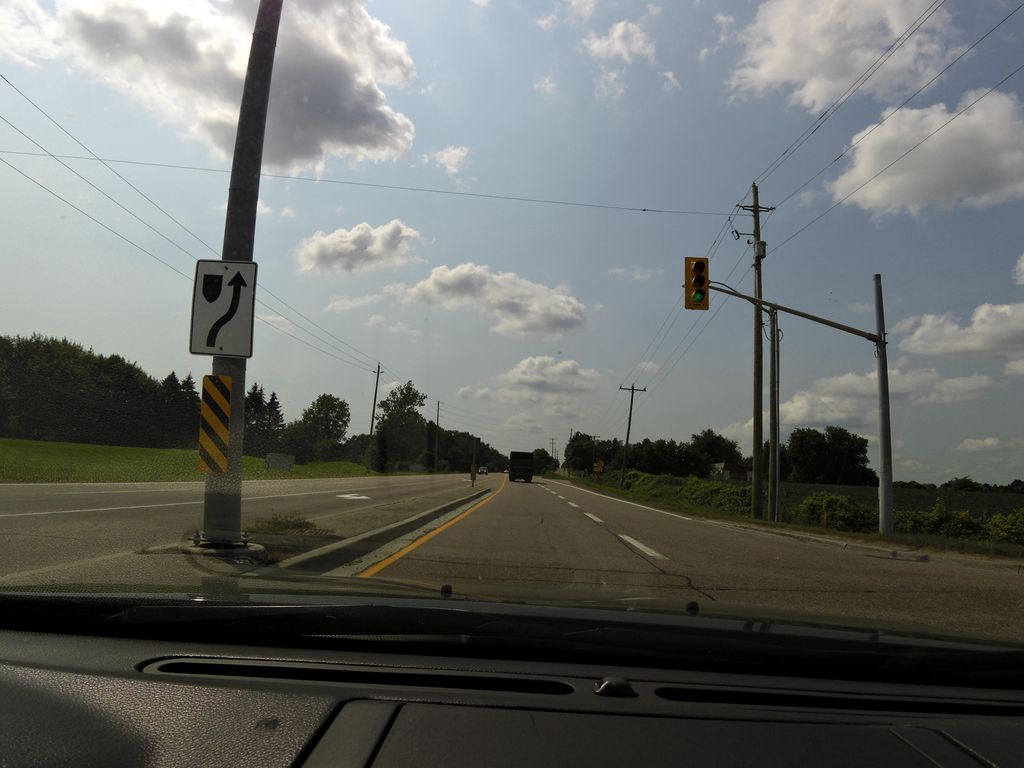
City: hamilton